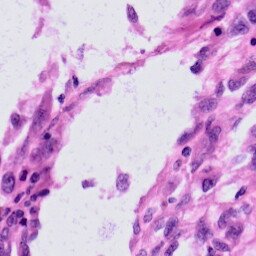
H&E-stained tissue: Skin